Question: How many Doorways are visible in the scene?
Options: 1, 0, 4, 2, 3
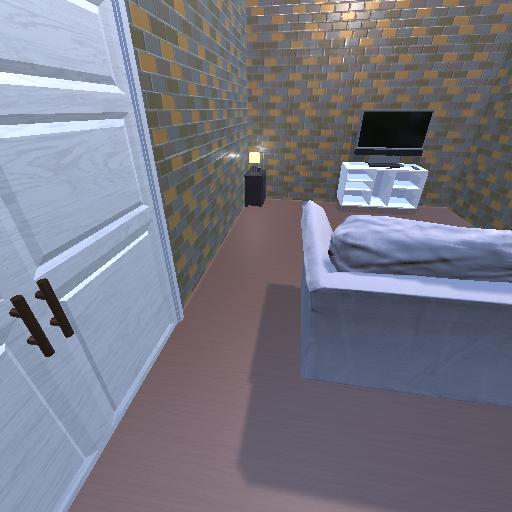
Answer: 1